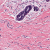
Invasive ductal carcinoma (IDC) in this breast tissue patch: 0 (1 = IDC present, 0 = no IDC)